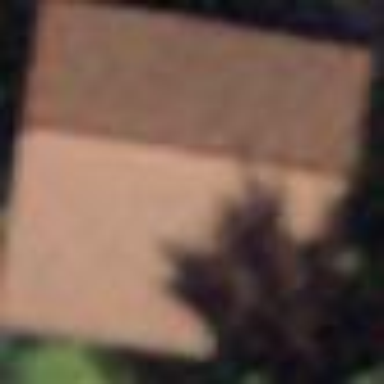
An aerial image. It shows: Garage building.